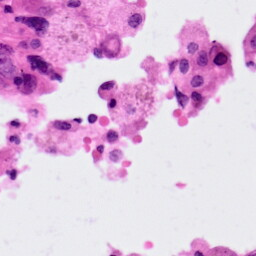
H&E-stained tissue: Lung